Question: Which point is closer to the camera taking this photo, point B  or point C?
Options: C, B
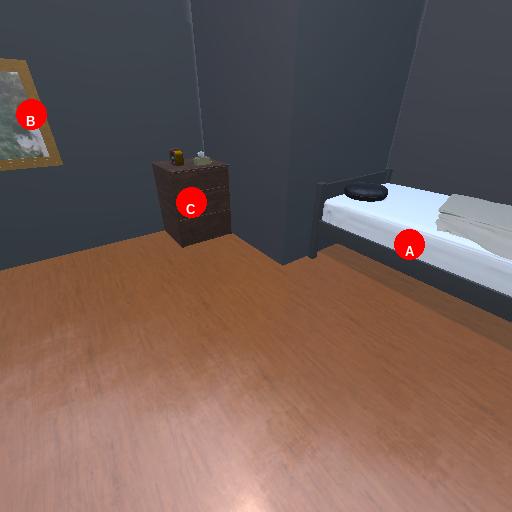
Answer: C